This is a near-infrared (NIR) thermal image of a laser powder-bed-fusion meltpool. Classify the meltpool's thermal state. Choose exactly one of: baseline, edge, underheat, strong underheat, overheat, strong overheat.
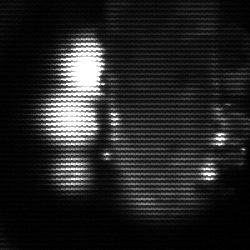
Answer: strong underheat